Brain MRI, t2w sequence, axial 2D slice.
Patient: age 33, sex M, weight 90 kg, height 1.9 m
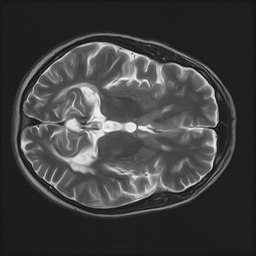